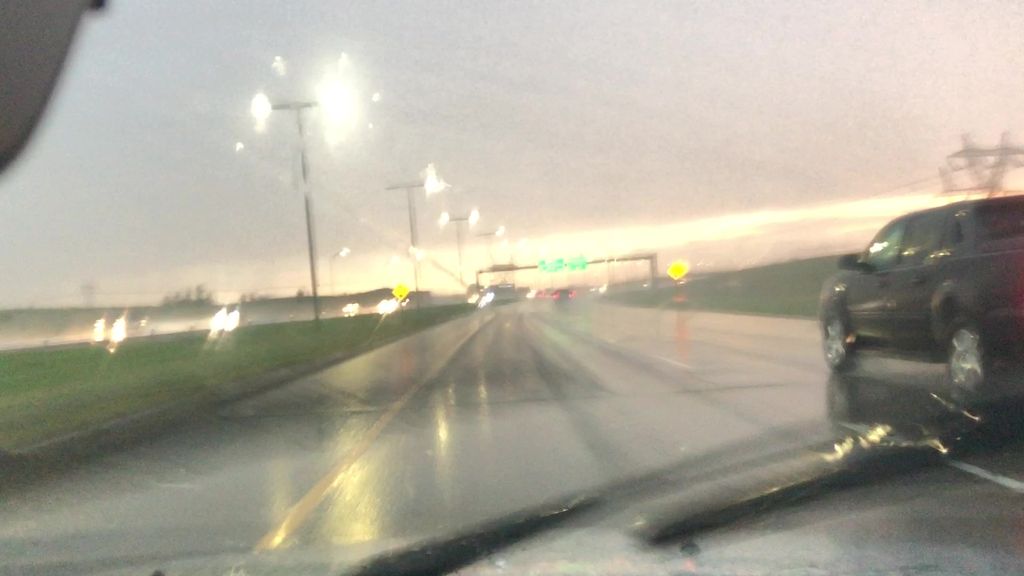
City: edmonton